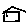
Label: house